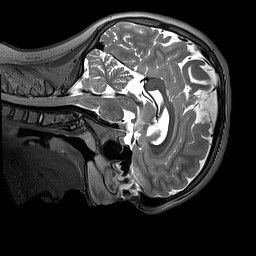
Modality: T2w
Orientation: sagittal
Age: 12
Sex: male
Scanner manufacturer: siemens
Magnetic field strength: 3 T
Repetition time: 3.2 s
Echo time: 0.408 s